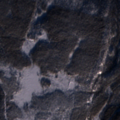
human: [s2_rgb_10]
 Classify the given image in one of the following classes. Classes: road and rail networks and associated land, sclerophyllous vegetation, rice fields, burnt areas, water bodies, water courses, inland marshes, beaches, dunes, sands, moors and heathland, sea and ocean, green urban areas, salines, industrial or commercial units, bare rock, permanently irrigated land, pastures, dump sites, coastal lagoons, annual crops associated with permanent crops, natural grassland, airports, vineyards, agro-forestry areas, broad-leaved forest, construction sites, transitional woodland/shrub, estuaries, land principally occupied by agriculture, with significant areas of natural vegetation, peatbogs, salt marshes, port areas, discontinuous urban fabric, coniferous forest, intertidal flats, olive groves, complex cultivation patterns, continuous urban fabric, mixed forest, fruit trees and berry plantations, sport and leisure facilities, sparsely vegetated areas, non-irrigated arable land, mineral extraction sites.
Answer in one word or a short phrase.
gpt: coniferous forest, mixed forest